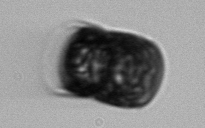
Label: Paralia_sulcata